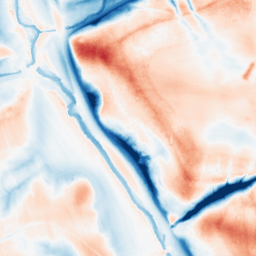
Category: edge_preserving
Decomposition family: guided
Decomposition parameters: radius: 16
eps: 0.1
Upsampling method: sinc_hamming
Upsampling parameters: scale: 2
kernel_size: 4
Upsampling scale: 2